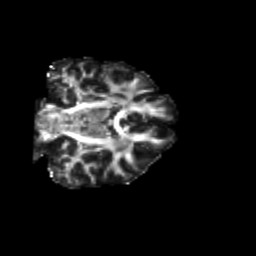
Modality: FA
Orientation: coronal
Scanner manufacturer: siemens
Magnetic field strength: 3 T
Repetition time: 9.2 s
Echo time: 0.084 s